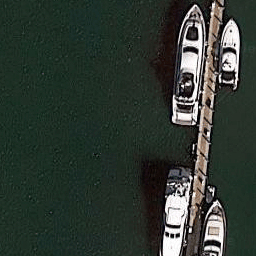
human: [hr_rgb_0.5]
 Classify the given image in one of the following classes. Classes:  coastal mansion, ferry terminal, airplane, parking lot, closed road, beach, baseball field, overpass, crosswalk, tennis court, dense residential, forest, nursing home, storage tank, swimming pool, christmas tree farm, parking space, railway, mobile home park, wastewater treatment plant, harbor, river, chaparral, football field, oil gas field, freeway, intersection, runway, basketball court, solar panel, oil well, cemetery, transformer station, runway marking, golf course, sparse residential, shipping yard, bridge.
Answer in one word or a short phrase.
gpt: harbor